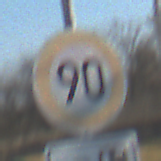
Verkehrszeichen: Geschwindigkeit90
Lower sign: Entfernungsangaben1
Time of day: MorningAfternoon
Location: Outdoor (Nature)
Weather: PartlyCloudy
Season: NotSpecified
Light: Natural